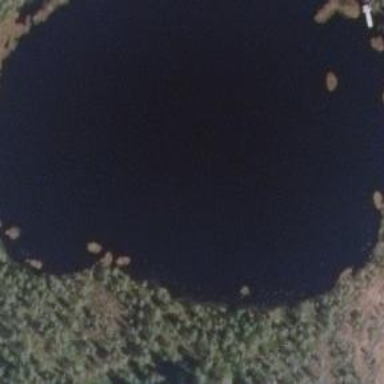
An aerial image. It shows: Serene lake surrounded by nature.